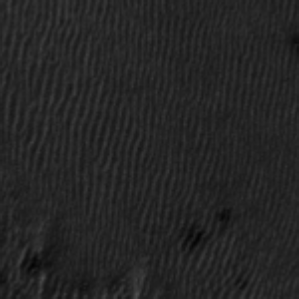
Label: frost